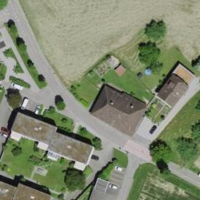
EUNIS habitat code: 55
Species observed at this site:
Bellis perennis